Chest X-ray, AP view. Patient: 57 years old, sex F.
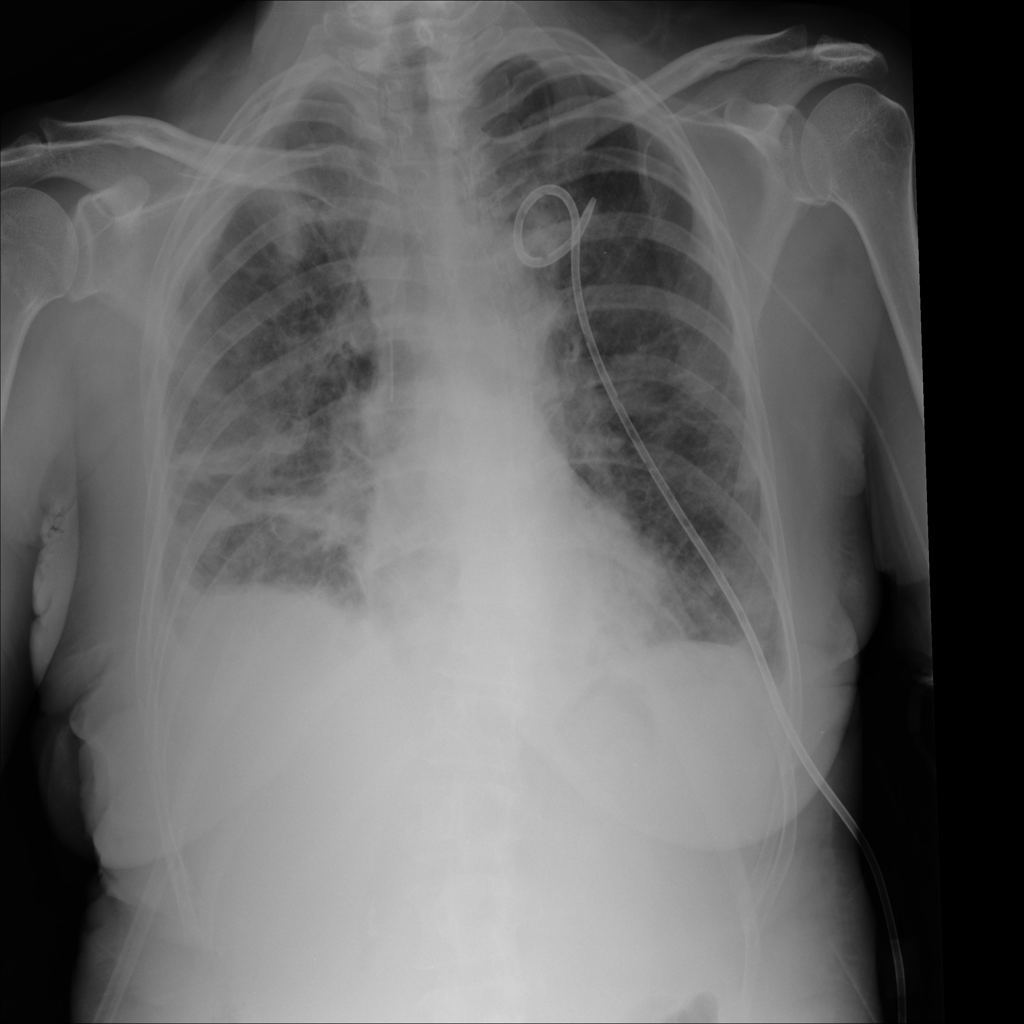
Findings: No Finding